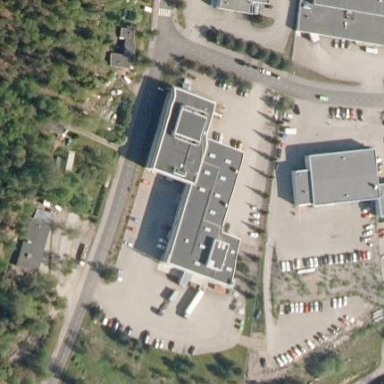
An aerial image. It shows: Industrial building.